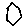
Label: hexagon